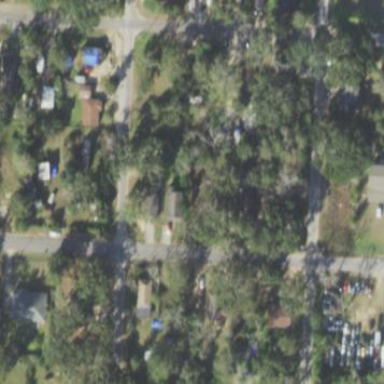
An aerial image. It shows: This residential area consists of single-family homes.